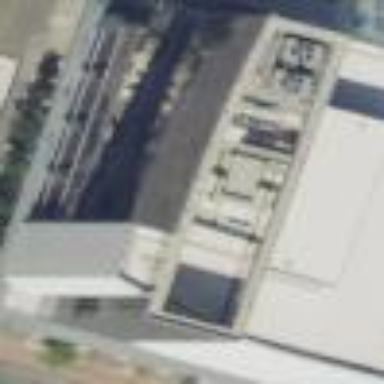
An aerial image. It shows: Commercial building used as office.